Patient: sex M, age 49
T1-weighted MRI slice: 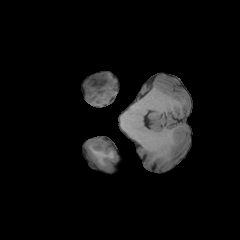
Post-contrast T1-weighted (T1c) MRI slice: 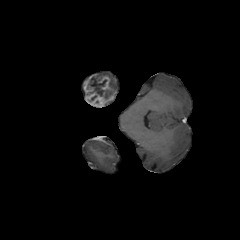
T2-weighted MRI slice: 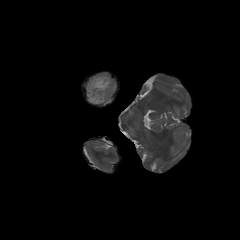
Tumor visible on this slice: yes
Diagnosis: Glioblastoma, IDH-wildtype
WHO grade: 4